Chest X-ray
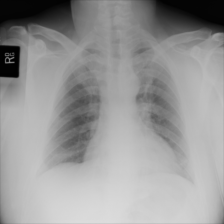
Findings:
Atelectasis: negative
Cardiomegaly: negative
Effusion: negative
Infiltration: negative
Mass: negative
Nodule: negative
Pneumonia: negative
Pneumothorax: negative
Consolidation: negative
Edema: negative
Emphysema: negative
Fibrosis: negative
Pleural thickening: negative
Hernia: negative